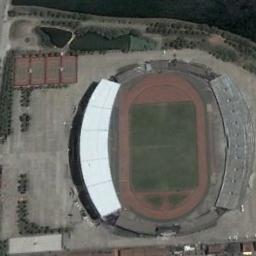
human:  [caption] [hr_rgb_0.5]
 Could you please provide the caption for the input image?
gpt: There are many trees beside the stadium .

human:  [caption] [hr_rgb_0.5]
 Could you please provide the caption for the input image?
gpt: The stadium's roof has wavy white signs .

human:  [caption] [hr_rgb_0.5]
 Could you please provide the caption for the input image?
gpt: The oval gymnasium is built on a concrete floor and there are some sparse vegetation around it .

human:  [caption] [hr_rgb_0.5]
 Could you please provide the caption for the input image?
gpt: The stadium is on the bare land next to some trees .

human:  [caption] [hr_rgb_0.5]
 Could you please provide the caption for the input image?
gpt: There are some buildings near the stadium .